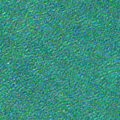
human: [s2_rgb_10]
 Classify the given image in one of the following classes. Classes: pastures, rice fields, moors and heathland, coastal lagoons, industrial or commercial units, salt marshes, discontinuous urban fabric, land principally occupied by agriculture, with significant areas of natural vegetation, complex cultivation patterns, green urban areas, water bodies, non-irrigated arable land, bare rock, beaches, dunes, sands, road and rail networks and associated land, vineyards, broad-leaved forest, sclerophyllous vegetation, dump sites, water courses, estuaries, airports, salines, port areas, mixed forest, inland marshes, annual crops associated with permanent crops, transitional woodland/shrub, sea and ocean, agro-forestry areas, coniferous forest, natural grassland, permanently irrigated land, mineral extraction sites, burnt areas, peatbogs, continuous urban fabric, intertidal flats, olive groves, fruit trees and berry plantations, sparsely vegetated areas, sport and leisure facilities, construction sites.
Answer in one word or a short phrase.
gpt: sea and ocean